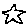
Label: star